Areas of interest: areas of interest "Horse Bridge Park"
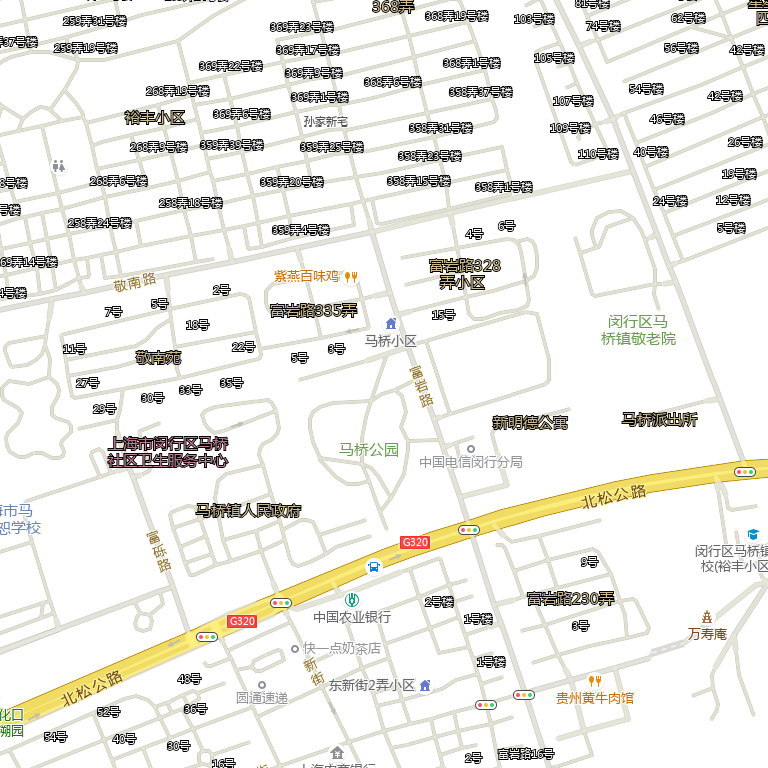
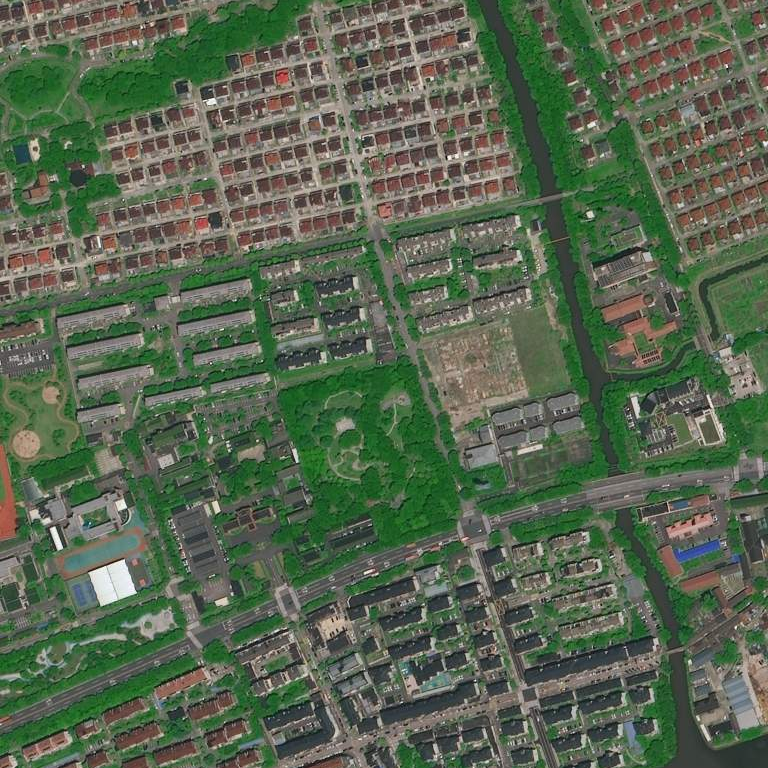